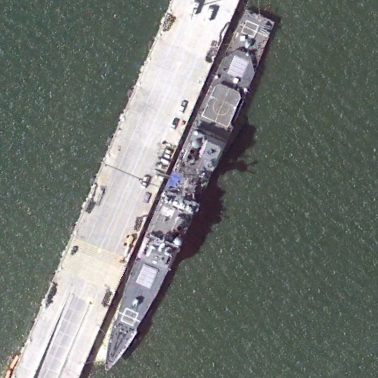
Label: cruiser